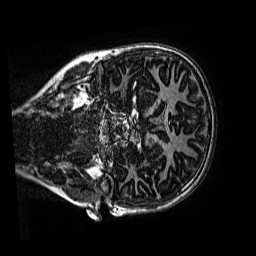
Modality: MP2RAGE
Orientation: coronal
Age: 11
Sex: female
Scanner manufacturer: siemens
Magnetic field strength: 3 T
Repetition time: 4 s
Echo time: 0.00299 s